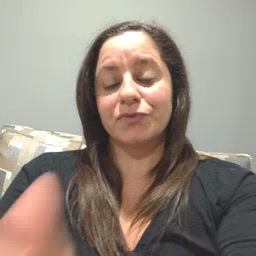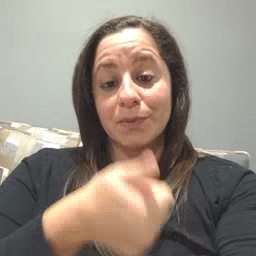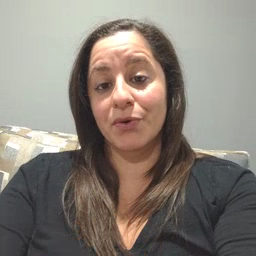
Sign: tomorrow